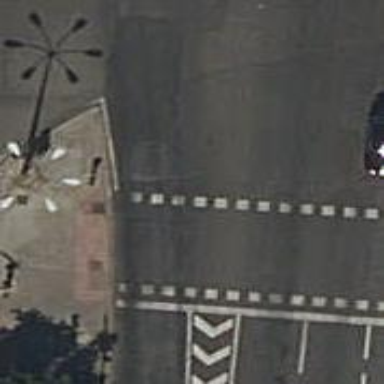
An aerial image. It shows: Crossing with traffic signals.